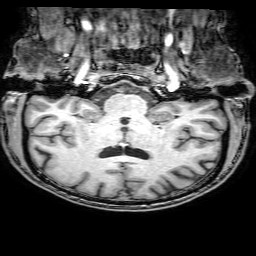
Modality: T1w
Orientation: sagittal
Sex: male
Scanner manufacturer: philips
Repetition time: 0.008177 s
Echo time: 0.00374 s